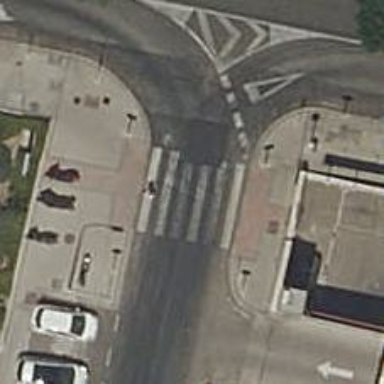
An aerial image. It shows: Zebra crossing on the road.